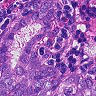
Metastatic tissue present: yes